Question: I've read the docs on <URL>. This must be possible right? Any ideas?
UPDATE 1:
I've looked into 'MKPolyline' and only see API for 'polylineWithPoints:count:' and 'polylineWithCoordinates:count:' but nothing for "line at degree angle" such as 270. I need the line to draw all the way around the globe through my current location. The compass app shows angles of degree and I need to represent an angle of degree in the mapView through my current location. What am I missing?
UPDATE 2:
In the following image you can see the TOP of the screen is 270deg W and the RIGHT of the screen is 0deg N. How do I draw a line that intersects my current location and extends in a straight line at 270deg W as depicted in the image below?

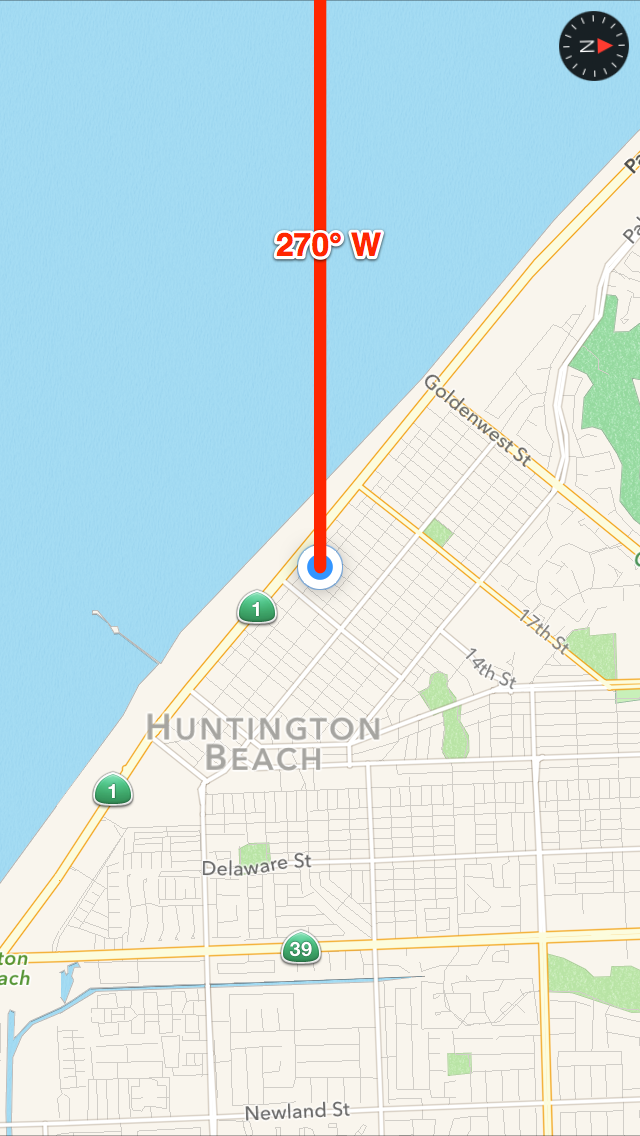
Answer: Since you are speaking in terms of an angle specified by degrees of a circle, it sounds like you want to do plane geometry.
The easiest way to do that on a map view is with MKMapPoints. Translate the coordinate of your starting point into a map point with MKMapPointForCoordinate; now pick another MKMapPoint at some distance away and at the angle you want; and connect them with an MKPolyline that you show as an overlay to the map.
Translating the notion "an angle of n degrees from my point and north" into a point on the line that runs away from your point at that angle is then a trivial matter of elementary plane trigonometry.